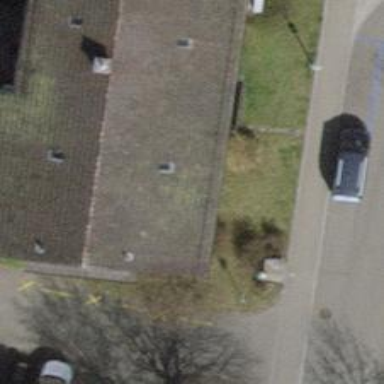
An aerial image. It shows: Building with pitched roof.